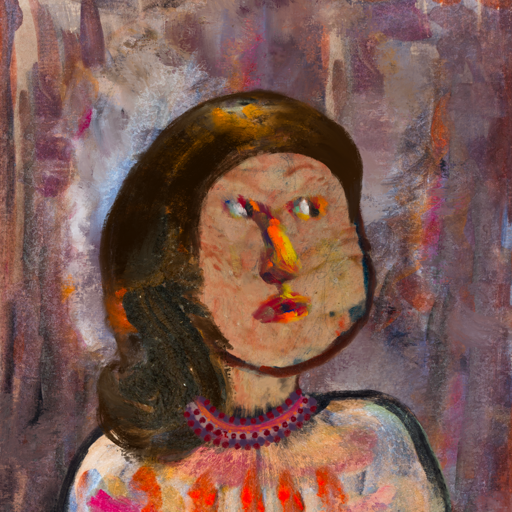
Background: Hypocrite, Head And Neck Side: Orphan, Face Side: An_Impression, Bust: Childish, Hair Side: Gypsy_Queen, Head Accessory: Blank, Second Necklace: Blank, Necklace: Roy_Bahadur, Baby: Blank